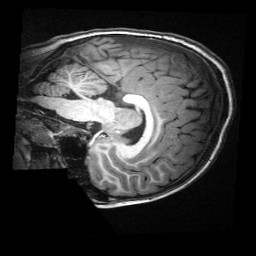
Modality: T1w
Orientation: sagittal
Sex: male